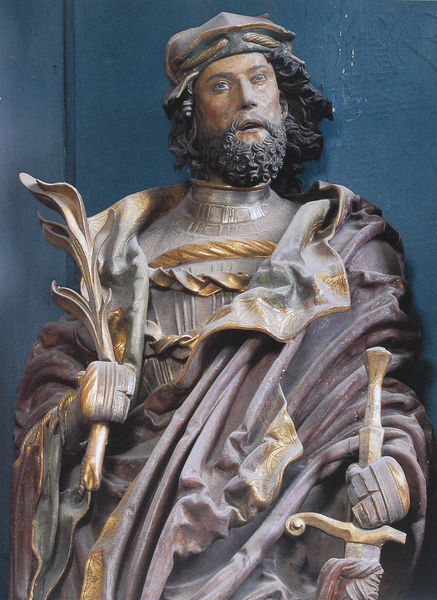
Titel: Hochaltar, Mittelschrein, Hl. Kastulus (Detail)
Künstler: Hans Leinberger
Standort: Moosburg
Institution: ehemalige Stiftskirche St. Kastulus
Schlagwörter: blau, hand, mann, umhang, braun, handschuh, handschuhe, hintergrund, holz, hut, mund, nase, schwarz, türkis, blick, rot, bart, kappe, mütze, schnurrbart, wand, augen, falten, kragen, stein, vollbart, bildnis, hals, hände, porträt, kirche, figur, gewand, gold, haare, mantel, blatt, pflanze, locken, skulptur, statue, farbig, stab, lila, violett, wild, palme, palmwedel, faltenwurf, bemalt, foto, offen, zweig, stengel, schwert, herrscher, lilie, krause, ritter, rüstung, schnitzerei, photo, fragment, palmzweig, mittelalter, barz, halfter, heiliger, märtyrer, erstaunt, kirsche, statur, martin, apostel, gewnad, vollplastik, palmenzweig, schert, verklärt, rollkrage, hamdschuh, goldornamentik, heilgenstatur